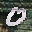
Label: 0